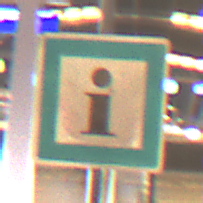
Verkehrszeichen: Informationsstelle
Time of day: NotSpecified
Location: Indoor (Urban)
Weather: NotSpecified
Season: NotSpecified
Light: Artificial